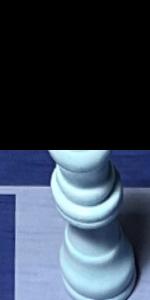
Label: King_White